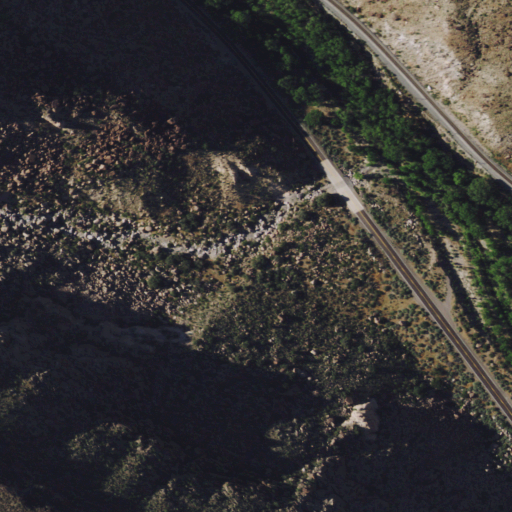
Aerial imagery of valley in Nevada named Willow Canyon containing shrub, woody wetlands, low intensity development, medium intensity development, herbaceous wetlands, and open development